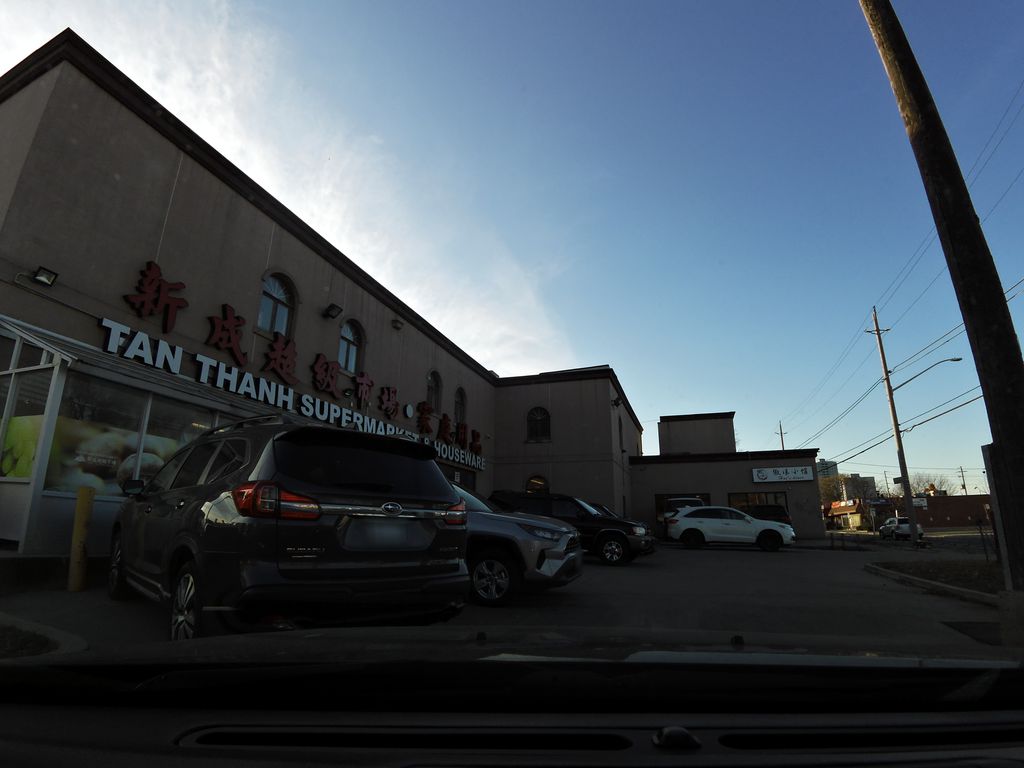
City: hamilton